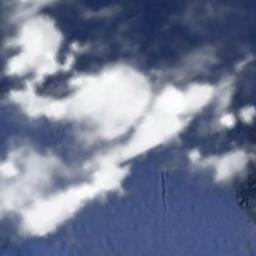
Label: cloud